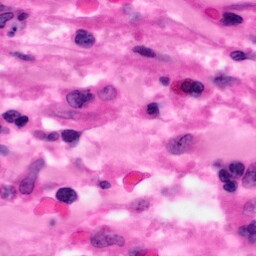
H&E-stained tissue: Pancreatic